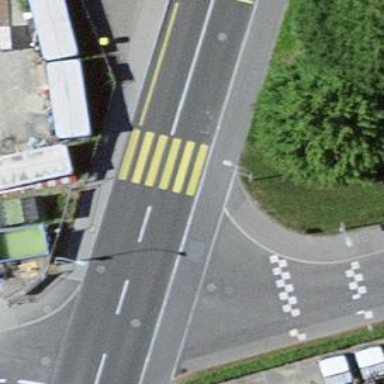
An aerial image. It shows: Pedestrian crossing with zebra markings on footway.